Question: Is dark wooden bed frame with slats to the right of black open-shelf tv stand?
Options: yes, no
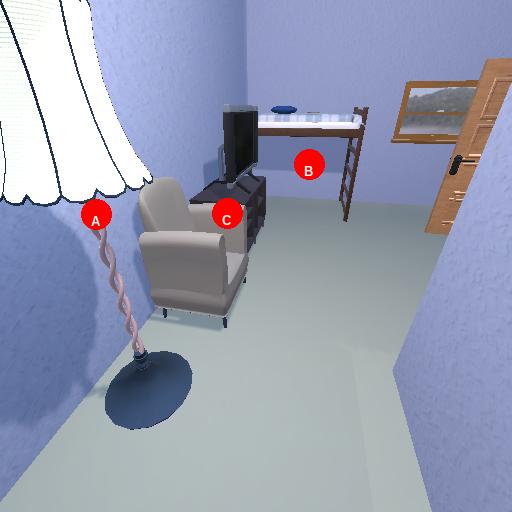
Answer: yes